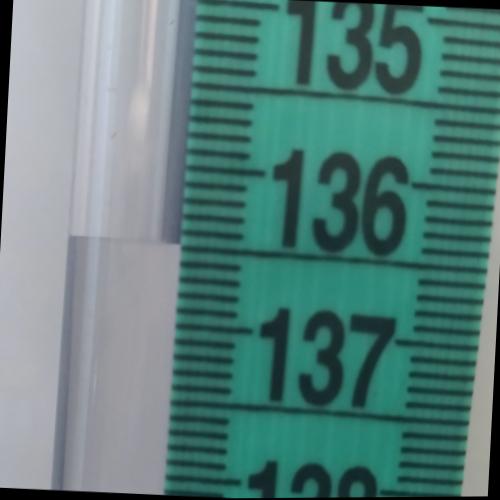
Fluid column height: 136.5 cm